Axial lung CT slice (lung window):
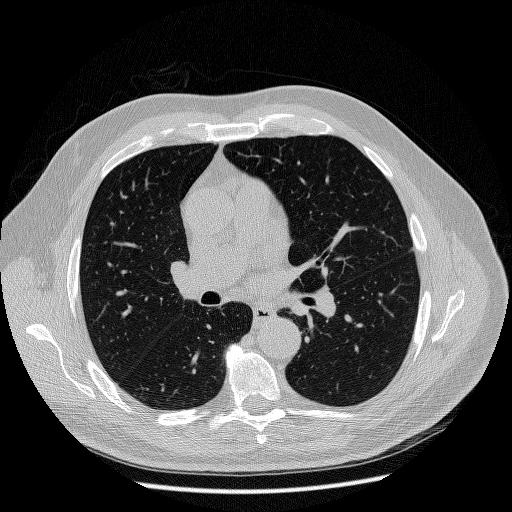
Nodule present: no